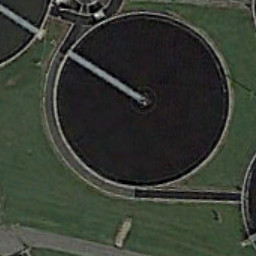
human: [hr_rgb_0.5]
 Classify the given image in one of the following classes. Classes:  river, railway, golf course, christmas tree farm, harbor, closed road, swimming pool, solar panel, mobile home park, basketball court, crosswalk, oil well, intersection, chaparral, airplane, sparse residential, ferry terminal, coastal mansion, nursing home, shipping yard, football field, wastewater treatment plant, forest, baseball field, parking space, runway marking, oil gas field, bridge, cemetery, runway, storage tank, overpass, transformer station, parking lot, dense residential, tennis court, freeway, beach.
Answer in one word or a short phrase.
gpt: wastewater treatment plant